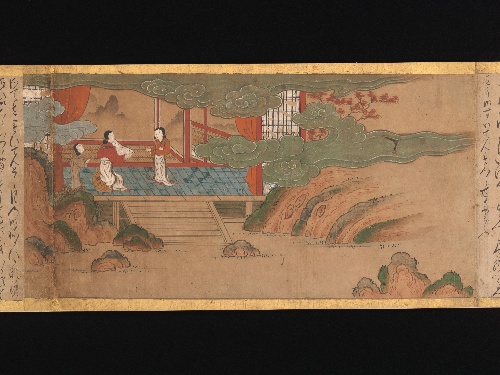
Title: 熊野縁起絵巻|Illustrated Legends of the Origins of the Kumano Shrines
Date: late 16th–early 17th century
Object type: Handscrolls
Classification: Paintings
Medium: Set of three handscrolls; ink and color on paper
Culture: Japan
Period: Momoyama period (1573–1615)
Dimensions: Image (a): 9 1/2 in. × 33 ft. 5 5/8 in. (24.1 × 1020.2 cm)
Image (b): 9 1/2 in. × 20 ft. 2 5/16 in. (24.1 × 615.5 cm)
Image (c): 9 1/2 in. × 13 ft. 9 3/4 in. (24.1 × 421 cm)
Department: Asian Art
Credit line: Mary Griggs Burke Collection, Gift of the Mary and Jackson Burke Foundation, 2015
Accession year: 2015
Repository: Metropolitan Museum of Art, New York, NY
Tags: Women|Horses|Men|Pavilions